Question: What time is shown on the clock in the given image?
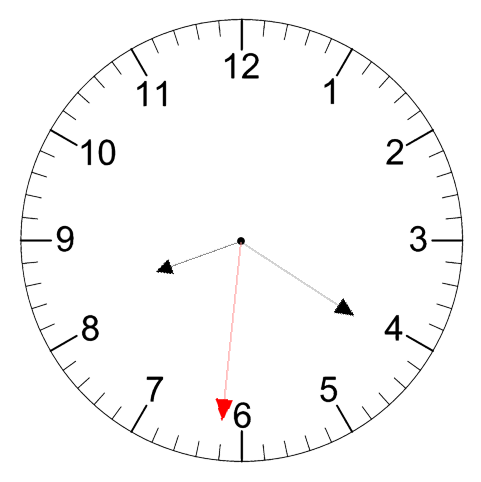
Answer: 08:20:31